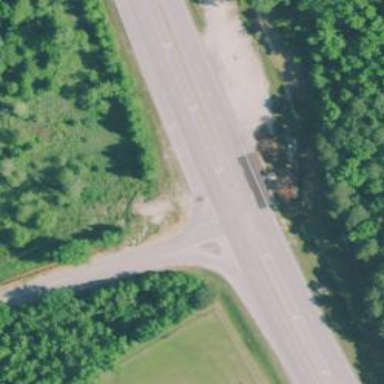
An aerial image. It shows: Secondary link road.